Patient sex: M
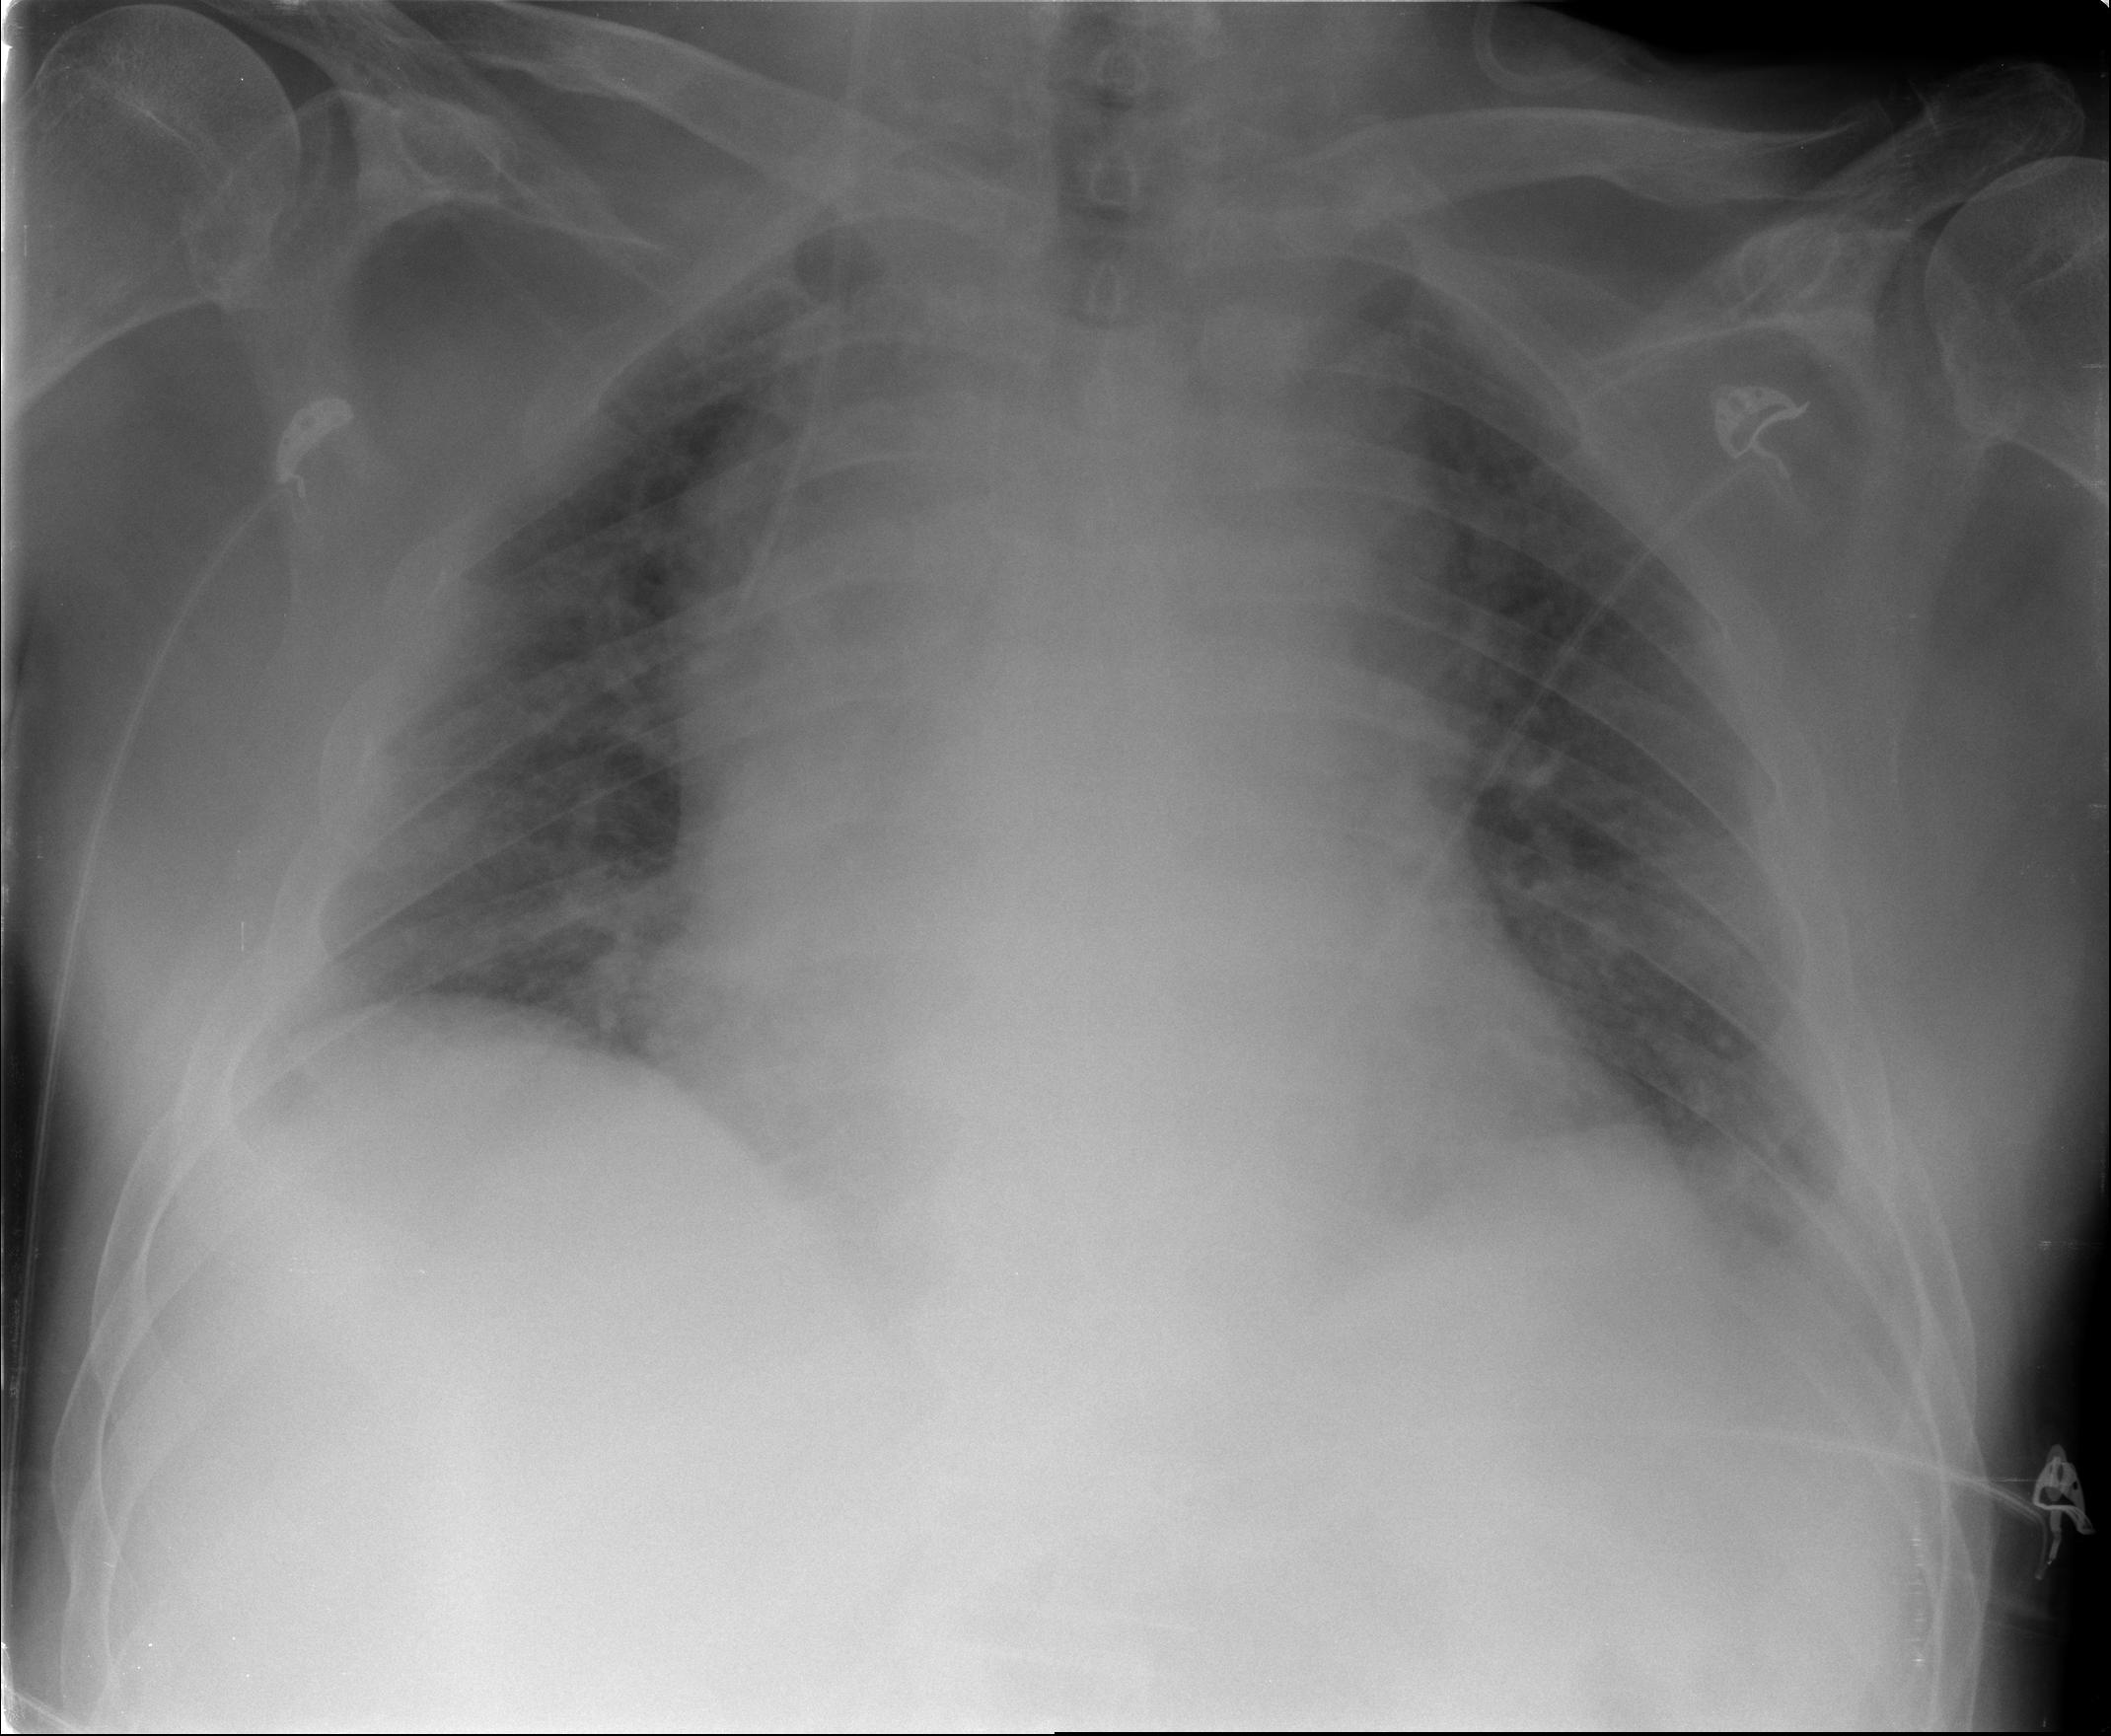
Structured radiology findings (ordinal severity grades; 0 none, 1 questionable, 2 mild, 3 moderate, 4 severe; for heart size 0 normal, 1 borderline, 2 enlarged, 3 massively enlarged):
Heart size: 1
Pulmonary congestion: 0
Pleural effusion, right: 0
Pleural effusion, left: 0
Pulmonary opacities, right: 0
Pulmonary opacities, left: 0
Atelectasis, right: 0
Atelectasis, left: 1